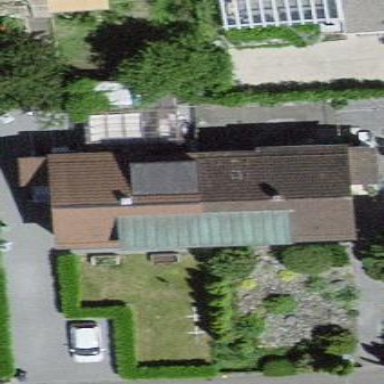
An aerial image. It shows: Semidetached house with gabled roof.